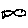
Label: fish